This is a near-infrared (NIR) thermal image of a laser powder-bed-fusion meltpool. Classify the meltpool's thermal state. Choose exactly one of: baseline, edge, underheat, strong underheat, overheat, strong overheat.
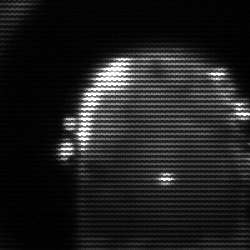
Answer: baseline